Question: I have some timeseries data with values for some time indices but not others. .
Here's a reproducible example that illustrates my problem. In the final graph I only want observations of 'Type == a', which occur in both time indices.
'''
set.seed(1005)
mydat <- data.frame(
ID = c('a1', 'a2', 'a3', 'a4', 'a5', 'a1', 'a2', 'a5', 'a12', 'a13'),
Year = c(2000, 2000, 2000, 2000, 2000, 2001, 2001, 2001, 2001, 2001),
Result = rnorm(10, mean = 20, sd = 10),
Type = c('a','a','b','b','a', 'a', 'a', 'a', 'b', 'b'))
mydat %>%
ggplot(aes(x = Year, y = Result)) +
geom_point(aes(color = Type)) +
geom_line(aes(group = ID))
'''

I should also mention that the column 'Type' does not exist in the original dataset. I created this toy dataset with the 'Type' column to show the points that I want to get rid of in blue.
Solutions should be independent of the 'Type' column, or alternatively, show how to generate the 'Type' column without hard-coding it.
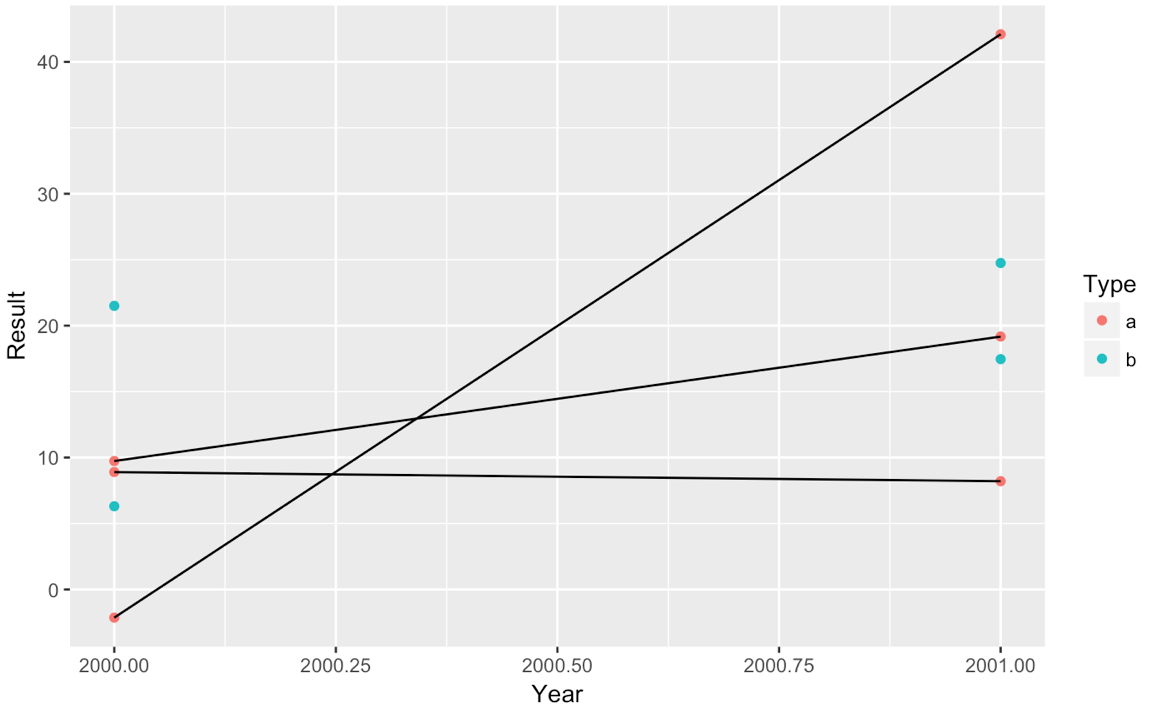
Answer: You can find the, okay let's called them repeated, repeated IDs for two time entries and mark them as 'type == a'.
# Using reshape:
You can reshape the data to format and remove the ones with 'NA' which means they don't have data for both time entries. Look below:
'''
mydat_a <- reshape(mydat, idvar = "ID", timevar = "Year", direction = "wide")
mydat_a #Those with NA are the ones that you set them as Type == b
# ID Result.2000 Result.2001
# 1 a1 14.39524 37.150650
# 2 a2 17.69823 24.609162
# 3 a3 35.58708 NA
# 4 a4 20.70508 NA
# 5 a5 21.29288 7.349388
# 9 a12 NA 13.131471
# 10 a13 NA 15.543380
#Add the types again
mydat_a$Type <- "a"
mydat_a[which(is.na(mydat_a), arr.ind=TRUE)[,1],]$Type <- "b"
#go back to long format
mydat_a <- reshape(mydat_a, direction="long",
varying=list(names(mydat_a)[2:3]), v.names="Result",
idvar="ID", timevar="Year", times=2000:2001)
#remove NA
mydat_a <- na.omit(mydat_a)
'''
You can look for the final plotting solution below (use 'mydat_a' instead of 'mydat' in 'ggplot' syntax).
# Or...
'''
mydat$Type <- "b" #make all of them "b" later change the repeated ones to "a"
mydat[ mydat$ID %in% mydat[mydat$Year==2000,]$ID
& mydat$ID %in% mydat[mydat$Year==2001,]$ID,]$Type <- "a"
mydat$Type <- as.factor(mydat$Type)
mydat
# ID Year Result type
# 1 a1 2000 17.67485 a
# 2 a2 2000 15.16812 a
# 3 a3 2000 27.18261 b
# 4 a4 2000 14.18510 b
# 5 a5 2000 32.91164 a
# 6 a1 2001 13.30867 a
# 7 a2 2001 20.15258 a
# 8 a5 2001 31.21311 a
# 9 a12 2001 32.62673 b
# 10 a13 2001 6.85111 b
'''
It gives you the types that you entered manually here.
Then you can use <URL>:
'''
ggplot(data = split(mydat, mydat$Type)$a, aes(x = Year, y = Result)) +
geom_point(aes(color = Type)) + geom_line(aes(group = ID))
'''

'''
set.seed(123)
mydat <- data.frame(ID = c('a1', 'a2', 'a3', 'a4', 'a5', 'a1', 'a2', 'a5', 'a12', 'a13'),
Year = c(2000, 2000, 2000, 2000, 2000, 2001, 2001, 2001, 2001, 2001),
Result = rnorm(10, mean = 20, sd = 10))
'''